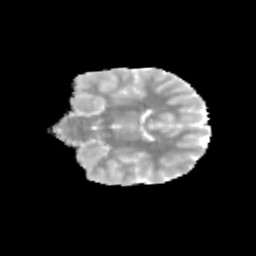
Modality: MD
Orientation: coronal
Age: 11
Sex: male
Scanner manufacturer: siemens
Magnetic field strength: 3 T
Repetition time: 3.8 s
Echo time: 0.07 s